Question: I was developing an app log in page, and was trying to add a waiting page using an activity in dialog style, just like the picture. So, in the logging-in code, I set up a thread for connecting to network and validating the account, also set up a thread for starting the waiting page. But, if it validated successfully, how can the app destroy the waiting page and enter the main function activity? If it failed, how can the app destroy the waiting page and return to the log-in page?

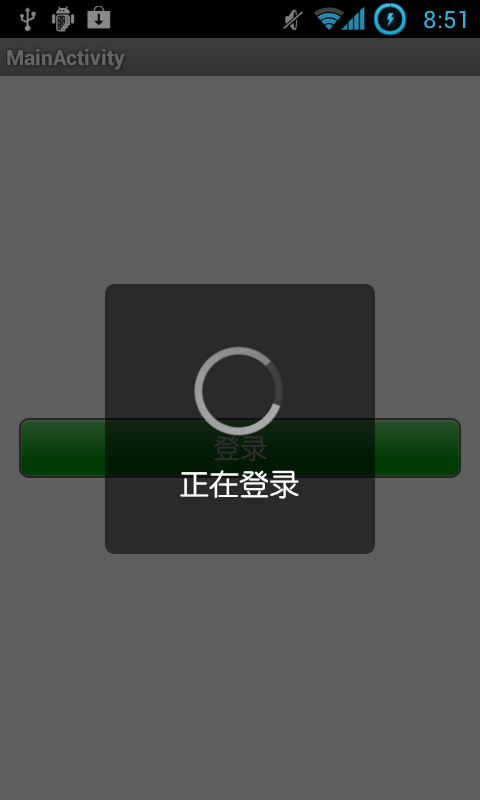
Answer: You can use a progress dialog for this purpose. If you are using Async Task then declare a dialog as:
'''
ProgressDialog progressDialog;
'''
And display it in "onPreExecute" procedure as:
'''
progressDialog = ProgressDialog.show(Login.this, "Login",
"Please wait for a while.", true);
'''
And, in "onPostExecute" procedure close the dialog after loggin in as:
'''
progressDialog.dismiss();
'''